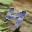
Label: 4